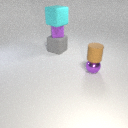
large cyan rubber cube above small purple rubber cube